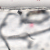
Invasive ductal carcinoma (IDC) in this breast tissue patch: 0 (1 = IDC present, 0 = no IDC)